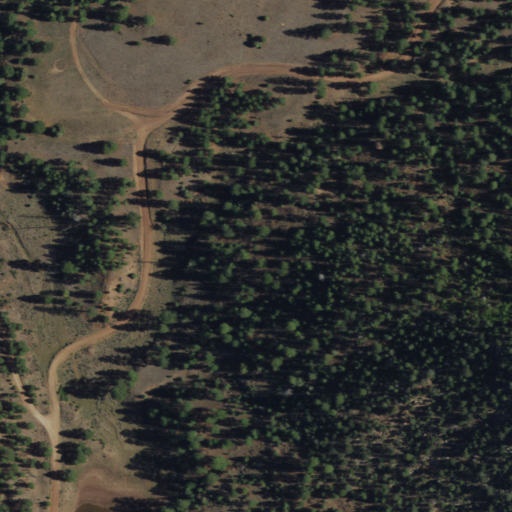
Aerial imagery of valley in New Mexico named Boot Jack Canyon containing evergreen forest, shrub, and woody wetlands